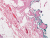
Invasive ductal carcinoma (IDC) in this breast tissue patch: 0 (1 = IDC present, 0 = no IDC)